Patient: sex F, age 37
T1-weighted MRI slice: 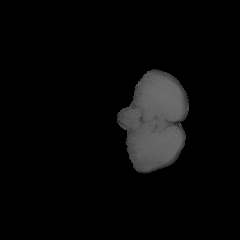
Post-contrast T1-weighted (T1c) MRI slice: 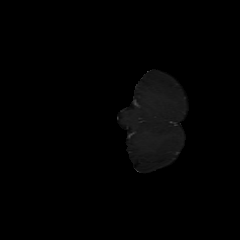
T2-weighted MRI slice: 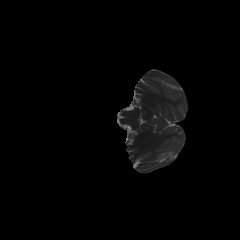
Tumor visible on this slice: no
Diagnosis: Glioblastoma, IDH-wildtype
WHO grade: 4